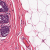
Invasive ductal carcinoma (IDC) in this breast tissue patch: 0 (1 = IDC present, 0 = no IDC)